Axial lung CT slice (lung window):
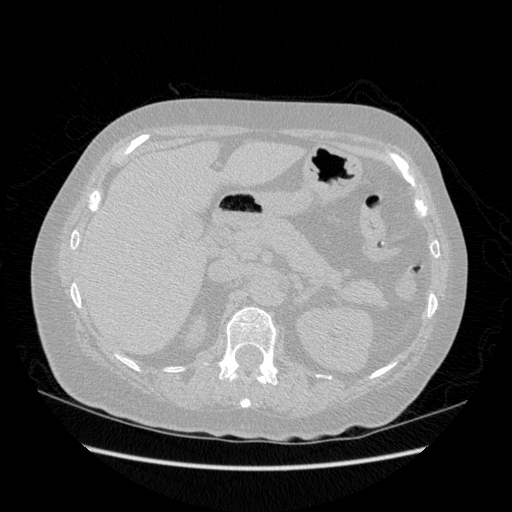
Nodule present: no